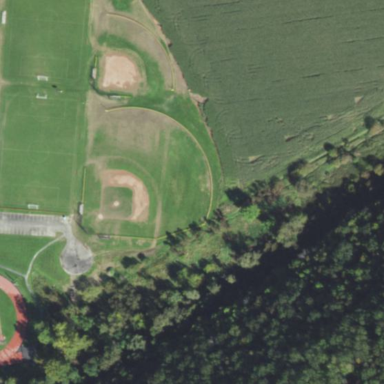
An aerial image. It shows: Baseball pitch for leisure land activities.